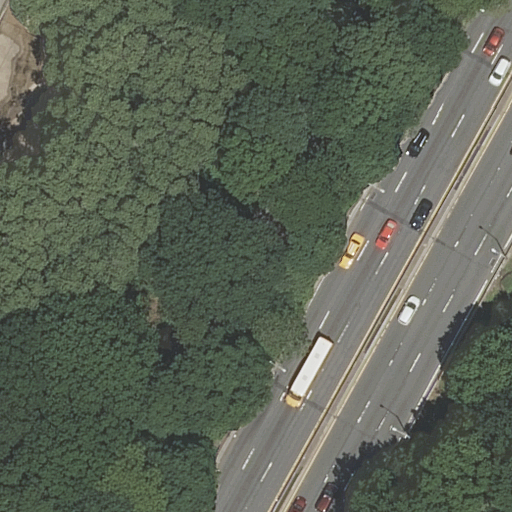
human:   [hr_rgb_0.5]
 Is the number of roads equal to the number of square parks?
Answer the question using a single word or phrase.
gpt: no

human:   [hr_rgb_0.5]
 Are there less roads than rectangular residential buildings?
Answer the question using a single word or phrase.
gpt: no

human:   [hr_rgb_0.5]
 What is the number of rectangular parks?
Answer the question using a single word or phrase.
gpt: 1

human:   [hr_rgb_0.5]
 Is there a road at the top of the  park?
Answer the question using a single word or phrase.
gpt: no

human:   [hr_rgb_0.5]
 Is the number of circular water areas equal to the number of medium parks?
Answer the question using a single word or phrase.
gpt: yes

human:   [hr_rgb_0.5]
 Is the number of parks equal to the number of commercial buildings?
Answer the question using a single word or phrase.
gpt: no

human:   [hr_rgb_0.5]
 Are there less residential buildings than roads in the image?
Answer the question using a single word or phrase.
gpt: yes

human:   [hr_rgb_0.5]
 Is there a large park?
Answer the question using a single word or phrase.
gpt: yes

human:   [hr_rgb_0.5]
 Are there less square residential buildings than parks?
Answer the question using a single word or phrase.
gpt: yes

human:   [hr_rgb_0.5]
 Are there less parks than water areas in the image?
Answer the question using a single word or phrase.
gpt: no

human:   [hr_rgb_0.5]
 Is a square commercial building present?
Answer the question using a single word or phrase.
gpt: no

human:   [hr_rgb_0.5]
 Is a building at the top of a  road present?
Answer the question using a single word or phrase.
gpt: no

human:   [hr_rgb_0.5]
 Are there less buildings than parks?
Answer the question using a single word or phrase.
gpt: yes

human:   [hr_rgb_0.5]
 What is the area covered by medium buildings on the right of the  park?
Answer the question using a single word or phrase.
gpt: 0m2

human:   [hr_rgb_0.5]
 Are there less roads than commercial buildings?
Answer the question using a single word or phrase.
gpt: no

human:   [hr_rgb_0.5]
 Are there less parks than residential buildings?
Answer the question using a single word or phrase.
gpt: no

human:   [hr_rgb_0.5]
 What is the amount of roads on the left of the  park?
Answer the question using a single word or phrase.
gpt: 1

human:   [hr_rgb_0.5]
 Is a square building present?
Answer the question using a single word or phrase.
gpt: no

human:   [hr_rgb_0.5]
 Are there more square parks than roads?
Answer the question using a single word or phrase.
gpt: no

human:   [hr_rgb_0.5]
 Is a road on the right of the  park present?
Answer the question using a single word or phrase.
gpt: yes

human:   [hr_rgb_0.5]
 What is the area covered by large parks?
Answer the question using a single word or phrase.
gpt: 10629m2

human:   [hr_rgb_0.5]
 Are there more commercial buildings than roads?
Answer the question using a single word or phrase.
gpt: no

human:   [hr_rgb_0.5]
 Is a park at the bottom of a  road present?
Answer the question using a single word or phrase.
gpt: no

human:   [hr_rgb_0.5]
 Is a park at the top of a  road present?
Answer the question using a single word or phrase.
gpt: no

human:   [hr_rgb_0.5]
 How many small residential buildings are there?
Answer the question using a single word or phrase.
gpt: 0

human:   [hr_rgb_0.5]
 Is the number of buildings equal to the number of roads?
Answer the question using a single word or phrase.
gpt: no

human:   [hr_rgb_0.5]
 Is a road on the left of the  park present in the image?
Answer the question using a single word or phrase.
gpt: yes

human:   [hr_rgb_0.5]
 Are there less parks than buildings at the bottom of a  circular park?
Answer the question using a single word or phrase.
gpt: no

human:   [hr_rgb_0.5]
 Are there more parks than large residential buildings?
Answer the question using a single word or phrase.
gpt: yes

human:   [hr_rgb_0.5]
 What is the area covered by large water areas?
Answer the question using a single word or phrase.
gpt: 0m2

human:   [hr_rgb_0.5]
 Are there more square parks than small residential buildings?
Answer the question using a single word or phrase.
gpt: no

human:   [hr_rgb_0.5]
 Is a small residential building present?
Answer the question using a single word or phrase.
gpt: no

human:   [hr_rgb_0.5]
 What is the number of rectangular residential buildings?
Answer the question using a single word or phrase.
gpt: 0

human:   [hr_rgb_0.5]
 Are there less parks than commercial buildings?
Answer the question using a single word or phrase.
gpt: no

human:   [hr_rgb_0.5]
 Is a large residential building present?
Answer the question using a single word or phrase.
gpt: no

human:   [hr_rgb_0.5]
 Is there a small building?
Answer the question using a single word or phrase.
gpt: no